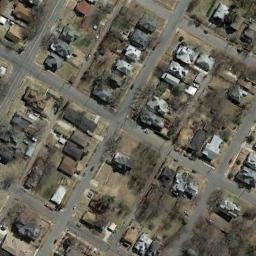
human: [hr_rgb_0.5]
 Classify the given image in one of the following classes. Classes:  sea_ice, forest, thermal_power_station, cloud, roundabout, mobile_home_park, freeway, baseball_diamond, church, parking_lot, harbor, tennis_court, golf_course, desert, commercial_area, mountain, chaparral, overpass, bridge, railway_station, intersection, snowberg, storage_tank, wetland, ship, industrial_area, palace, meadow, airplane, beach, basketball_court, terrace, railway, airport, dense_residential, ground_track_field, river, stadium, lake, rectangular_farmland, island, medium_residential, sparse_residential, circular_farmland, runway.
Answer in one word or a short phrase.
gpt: medium_residential